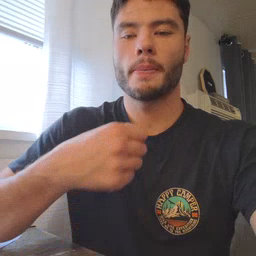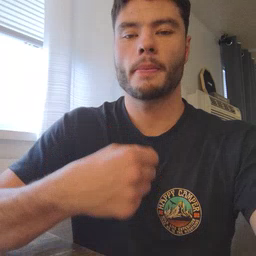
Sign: make